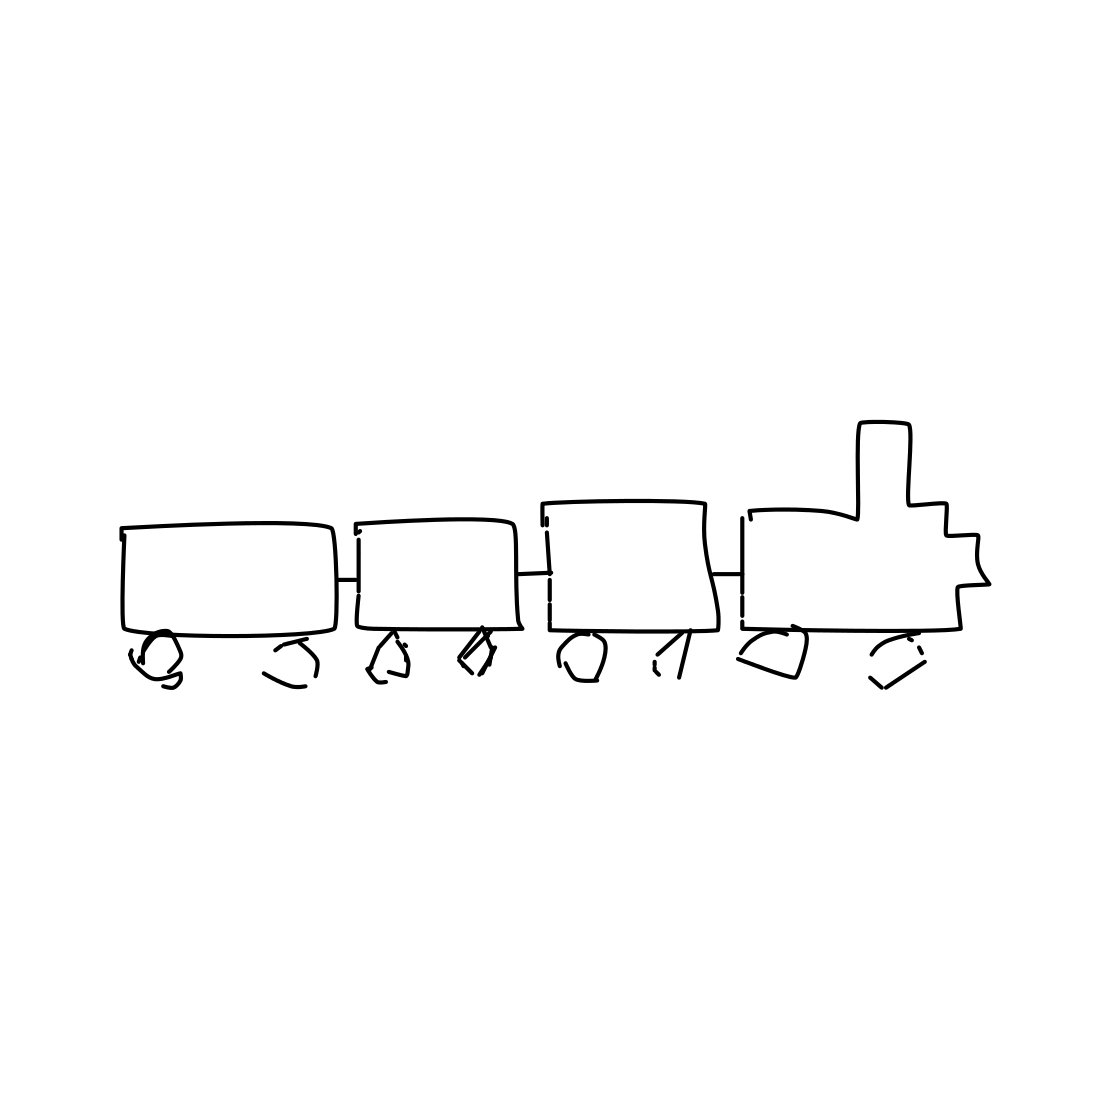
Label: train